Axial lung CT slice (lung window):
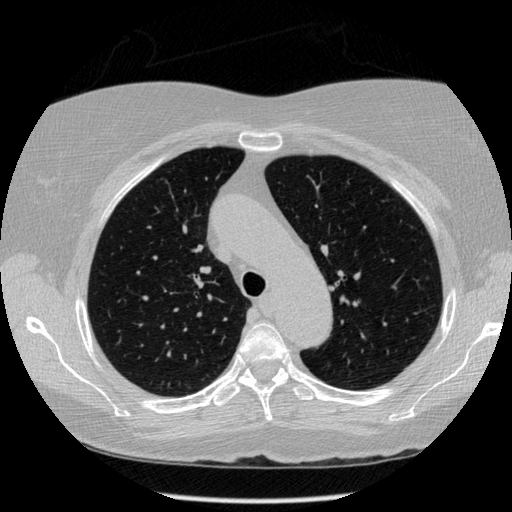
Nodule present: no